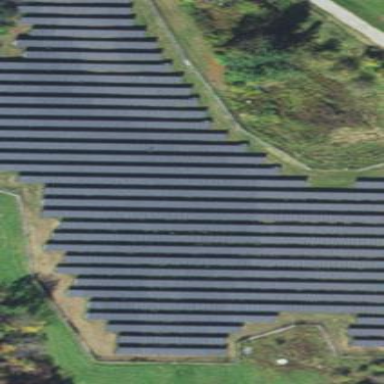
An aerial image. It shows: Solar power plant with photovoltaic technology. The plant generates electricity and is enclosed by fence.